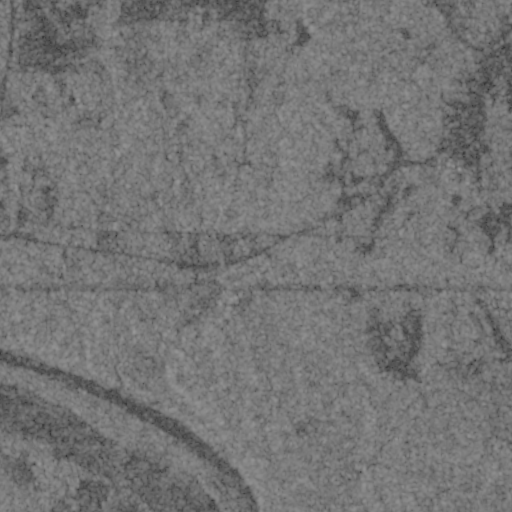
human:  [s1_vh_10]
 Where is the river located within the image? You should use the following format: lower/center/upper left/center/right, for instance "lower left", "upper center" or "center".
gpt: The river is located in the lower of the image.
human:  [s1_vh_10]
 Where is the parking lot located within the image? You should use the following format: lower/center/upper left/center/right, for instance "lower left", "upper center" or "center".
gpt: There is no parking lot in the image.

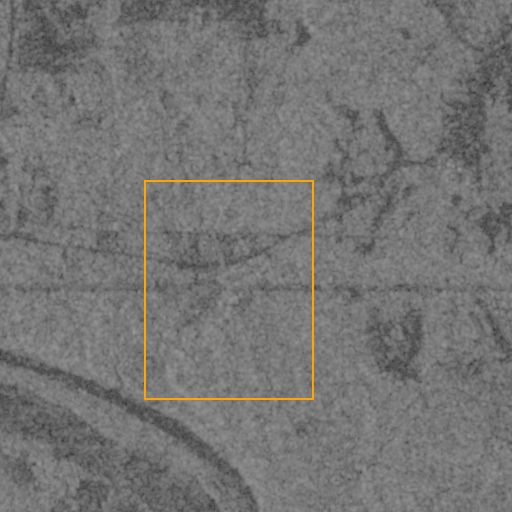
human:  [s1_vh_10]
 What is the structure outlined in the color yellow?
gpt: There is no yellow outline.
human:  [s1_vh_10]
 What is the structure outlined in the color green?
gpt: There is no structure outlined in green.